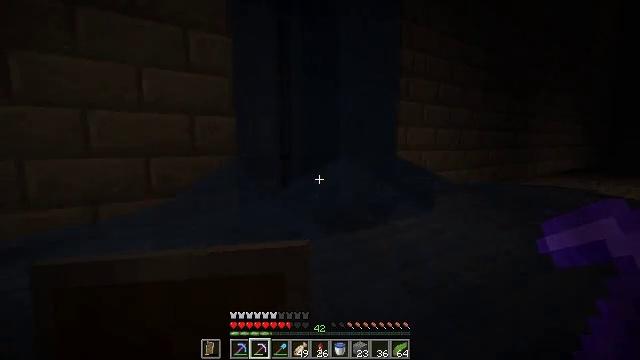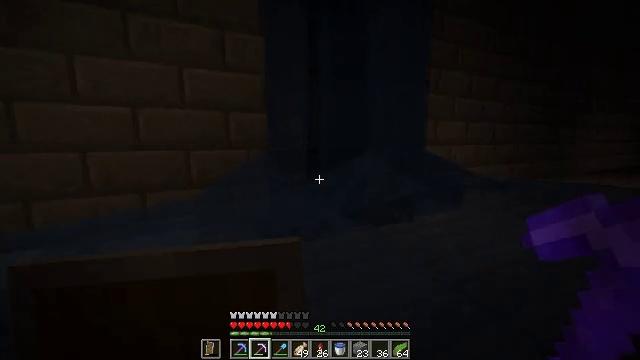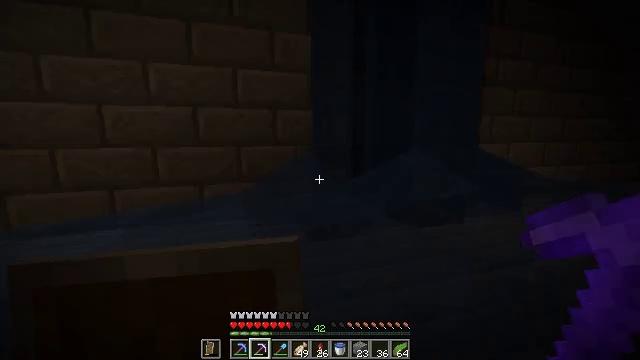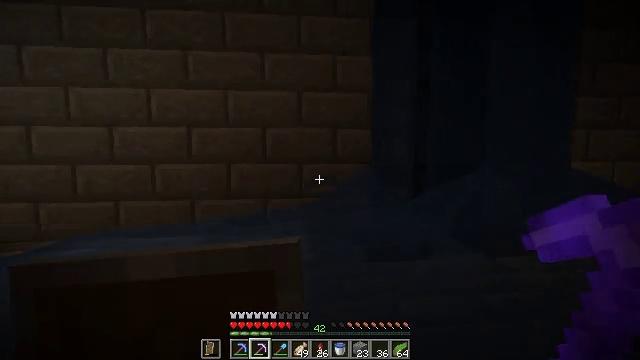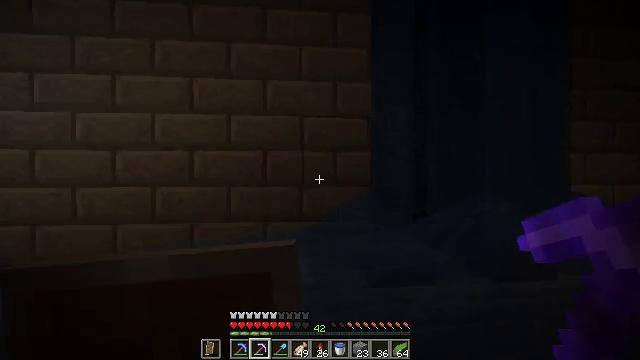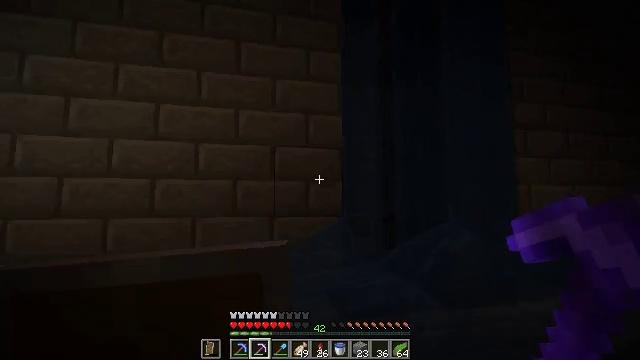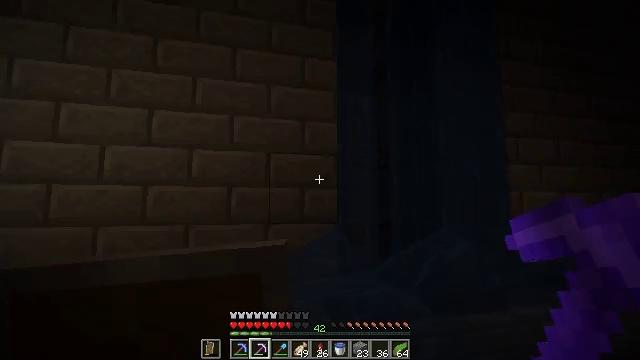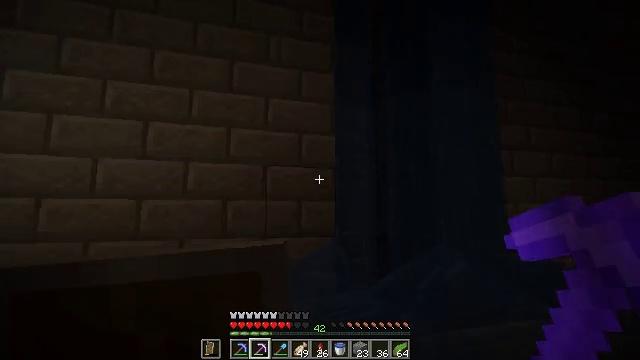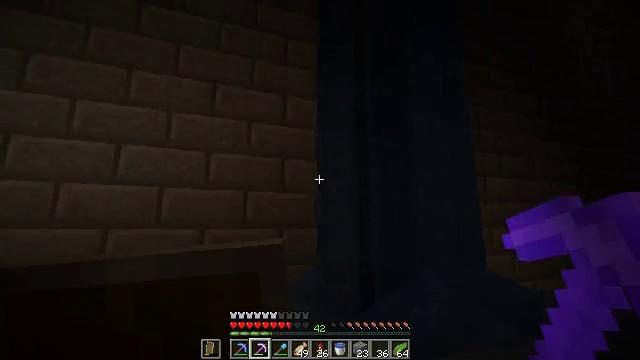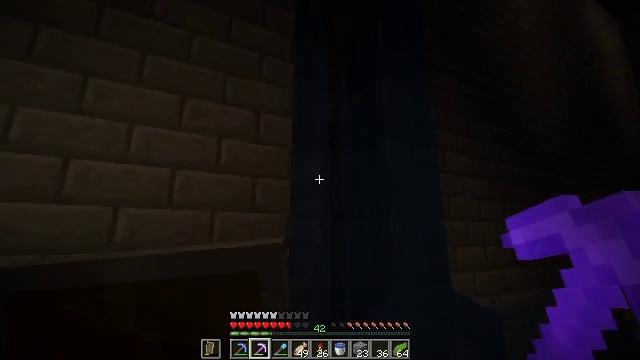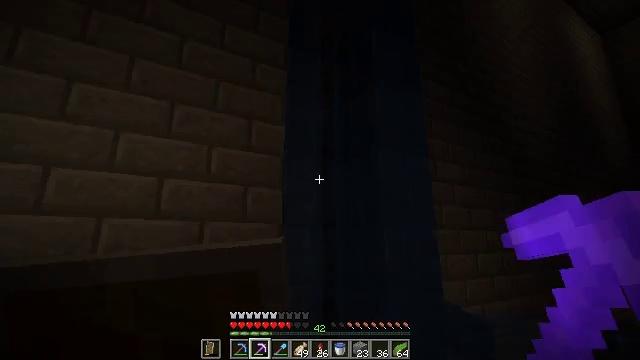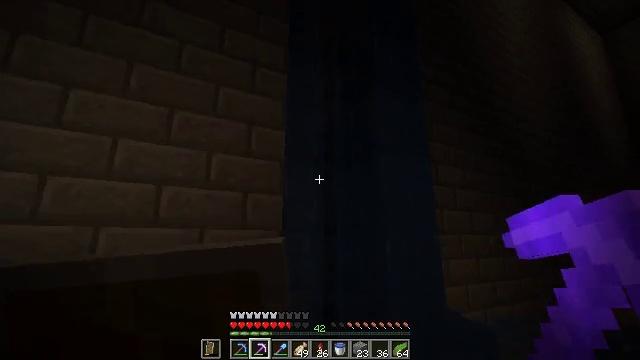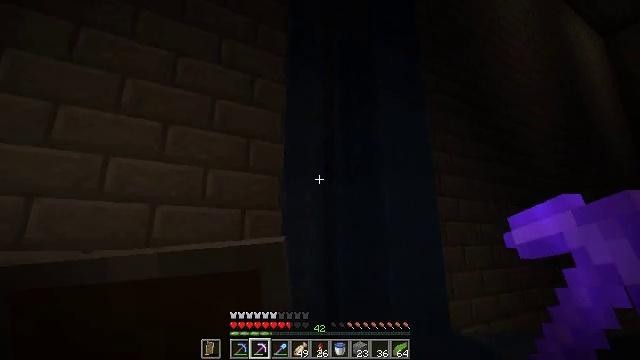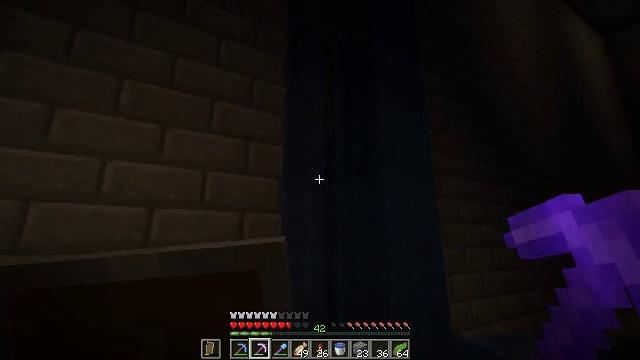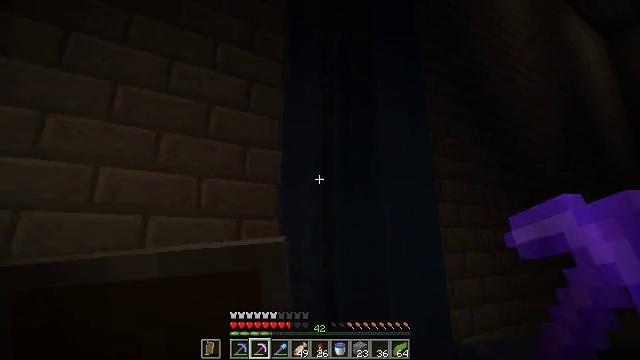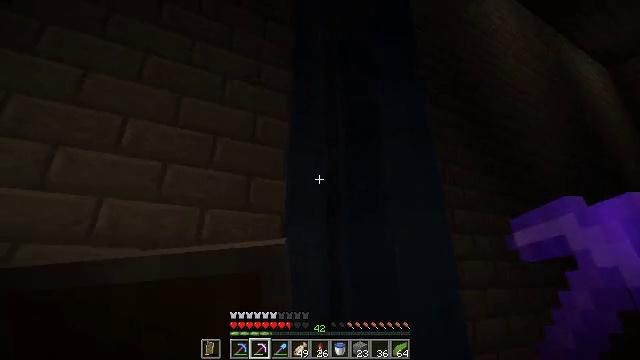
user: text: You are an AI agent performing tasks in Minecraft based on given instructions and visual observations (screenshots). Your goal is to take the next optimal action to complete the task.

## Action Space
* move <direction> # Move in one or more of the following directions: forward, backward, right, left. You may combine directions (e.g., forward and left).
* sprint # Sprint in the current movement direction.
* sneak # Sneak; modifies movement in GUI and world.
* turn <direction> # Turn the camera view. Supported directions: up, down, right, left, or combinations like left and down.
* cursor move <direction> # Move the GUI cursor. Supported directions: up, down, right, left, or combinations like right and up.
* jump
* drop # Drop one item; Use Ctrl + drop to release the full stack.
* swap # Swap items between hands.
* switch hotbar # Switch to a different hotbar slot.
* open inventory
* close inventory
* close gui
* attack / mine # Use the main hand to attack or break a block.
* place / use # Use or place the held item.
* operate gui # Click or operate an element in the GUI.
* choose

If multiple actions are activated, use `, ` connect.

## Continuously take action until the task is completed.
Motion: motion action
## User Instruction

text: Recycle the black stained glass pane.
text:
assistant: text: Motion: move forward, turn left and down
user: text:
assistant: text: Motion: move forward, turn left
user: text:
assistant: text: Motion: move forward, turn left and up
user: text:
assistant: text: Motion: move forward, turn up, jump
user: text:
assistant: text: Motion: move forward, turn right and up, jump
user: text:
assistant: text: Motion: move forward, turn right, jump
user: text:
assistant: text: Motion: move forward, turn right and up, jump
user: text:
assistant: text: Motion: move forward, turn right and up, jump
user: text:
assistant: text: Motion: move forward, turn right and up, jump
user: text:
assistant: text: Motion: move forward, turn right, jump
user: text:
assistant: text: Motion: move forward and move right, jump
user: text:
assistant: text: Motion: move forward and move right, jump
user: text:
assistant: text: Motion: move forward and move right, jump
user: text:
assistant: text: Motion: move forward and move right, jump
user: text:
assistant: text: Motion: move forward and move right, turn left and up, jump
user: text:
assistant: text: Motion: move forward and move right, turn up, jump
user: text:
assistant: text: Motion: move forward and move right, turn up, jump
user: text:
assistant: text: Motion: move forward and move right, jump
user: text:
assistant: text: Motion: move forward and move right, jump
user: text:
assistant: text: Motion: move forward and move right, jump
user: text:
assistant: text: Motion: move forward and move right, jump
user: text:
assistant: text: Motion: move forward and move right, turn left and up, jump
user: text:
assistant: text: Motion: move forward and move right, turn left and up, jump
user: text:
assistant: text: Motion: move forward and move right, turn up, jump
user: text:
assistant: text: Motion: move forward and move right, jump
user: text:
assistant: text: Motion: move forward and move right, jump
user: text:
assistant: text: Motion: move forward and move right, jump
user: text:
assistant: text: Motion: move forward and move right, jump
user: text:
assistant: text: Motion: move forward, turn left and down, jump
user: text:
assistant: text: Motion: move forward, turn down